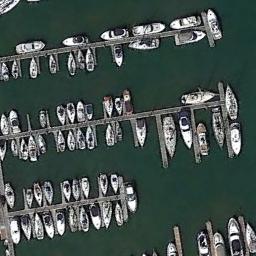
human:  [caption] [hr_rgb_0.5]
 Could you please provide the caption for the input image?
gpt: There are many ships in the harbor .

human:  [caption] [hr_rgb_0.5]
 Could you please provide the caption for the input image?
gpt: There are many yachts moored in the sea by the harbor, And some empty spaces .

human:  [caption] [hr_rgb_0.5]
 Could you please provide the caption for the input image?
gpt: There are many branches of the harbor .

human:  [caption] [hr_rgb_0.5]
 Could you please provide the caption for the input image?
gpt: The harbor has lots of neatly docked boats and the color of the waters is green .

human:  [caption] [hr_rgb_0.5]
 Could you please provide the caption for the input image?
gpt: There are many ships at the harbor .